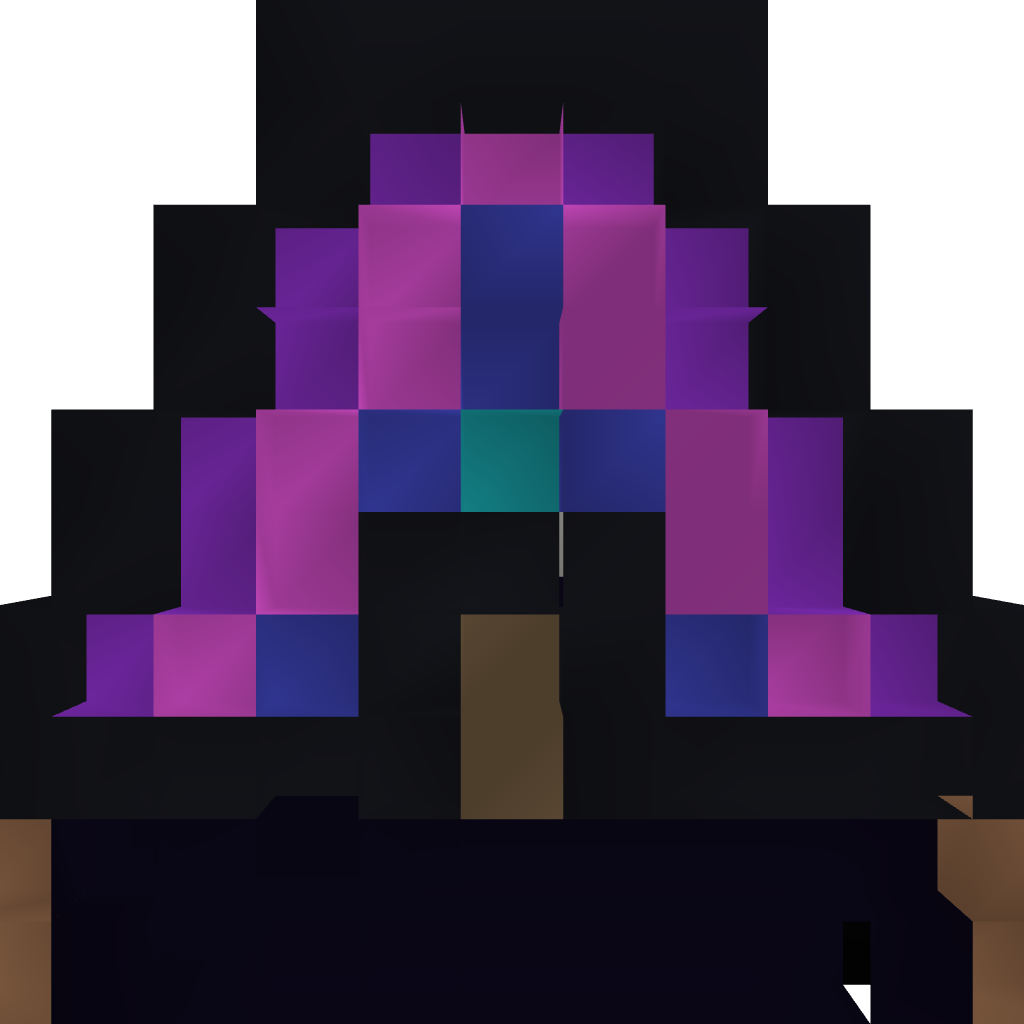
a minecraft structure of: Carnival Game #3 (Fortune Teller)